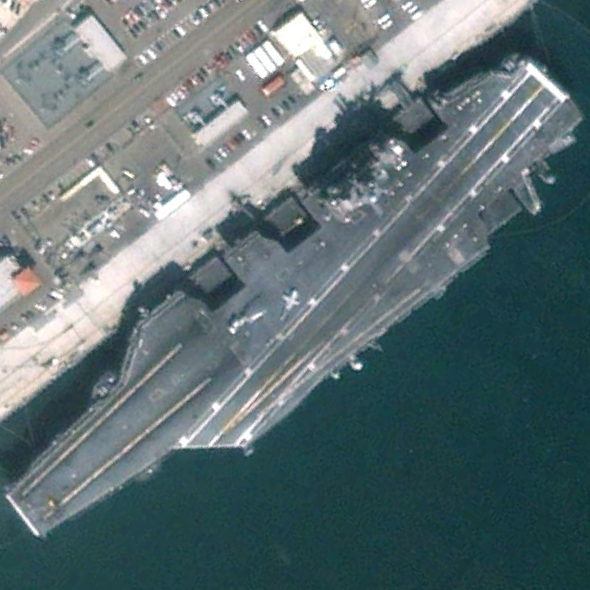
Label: aircraft_carrier